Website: apple-inc
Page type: review-order
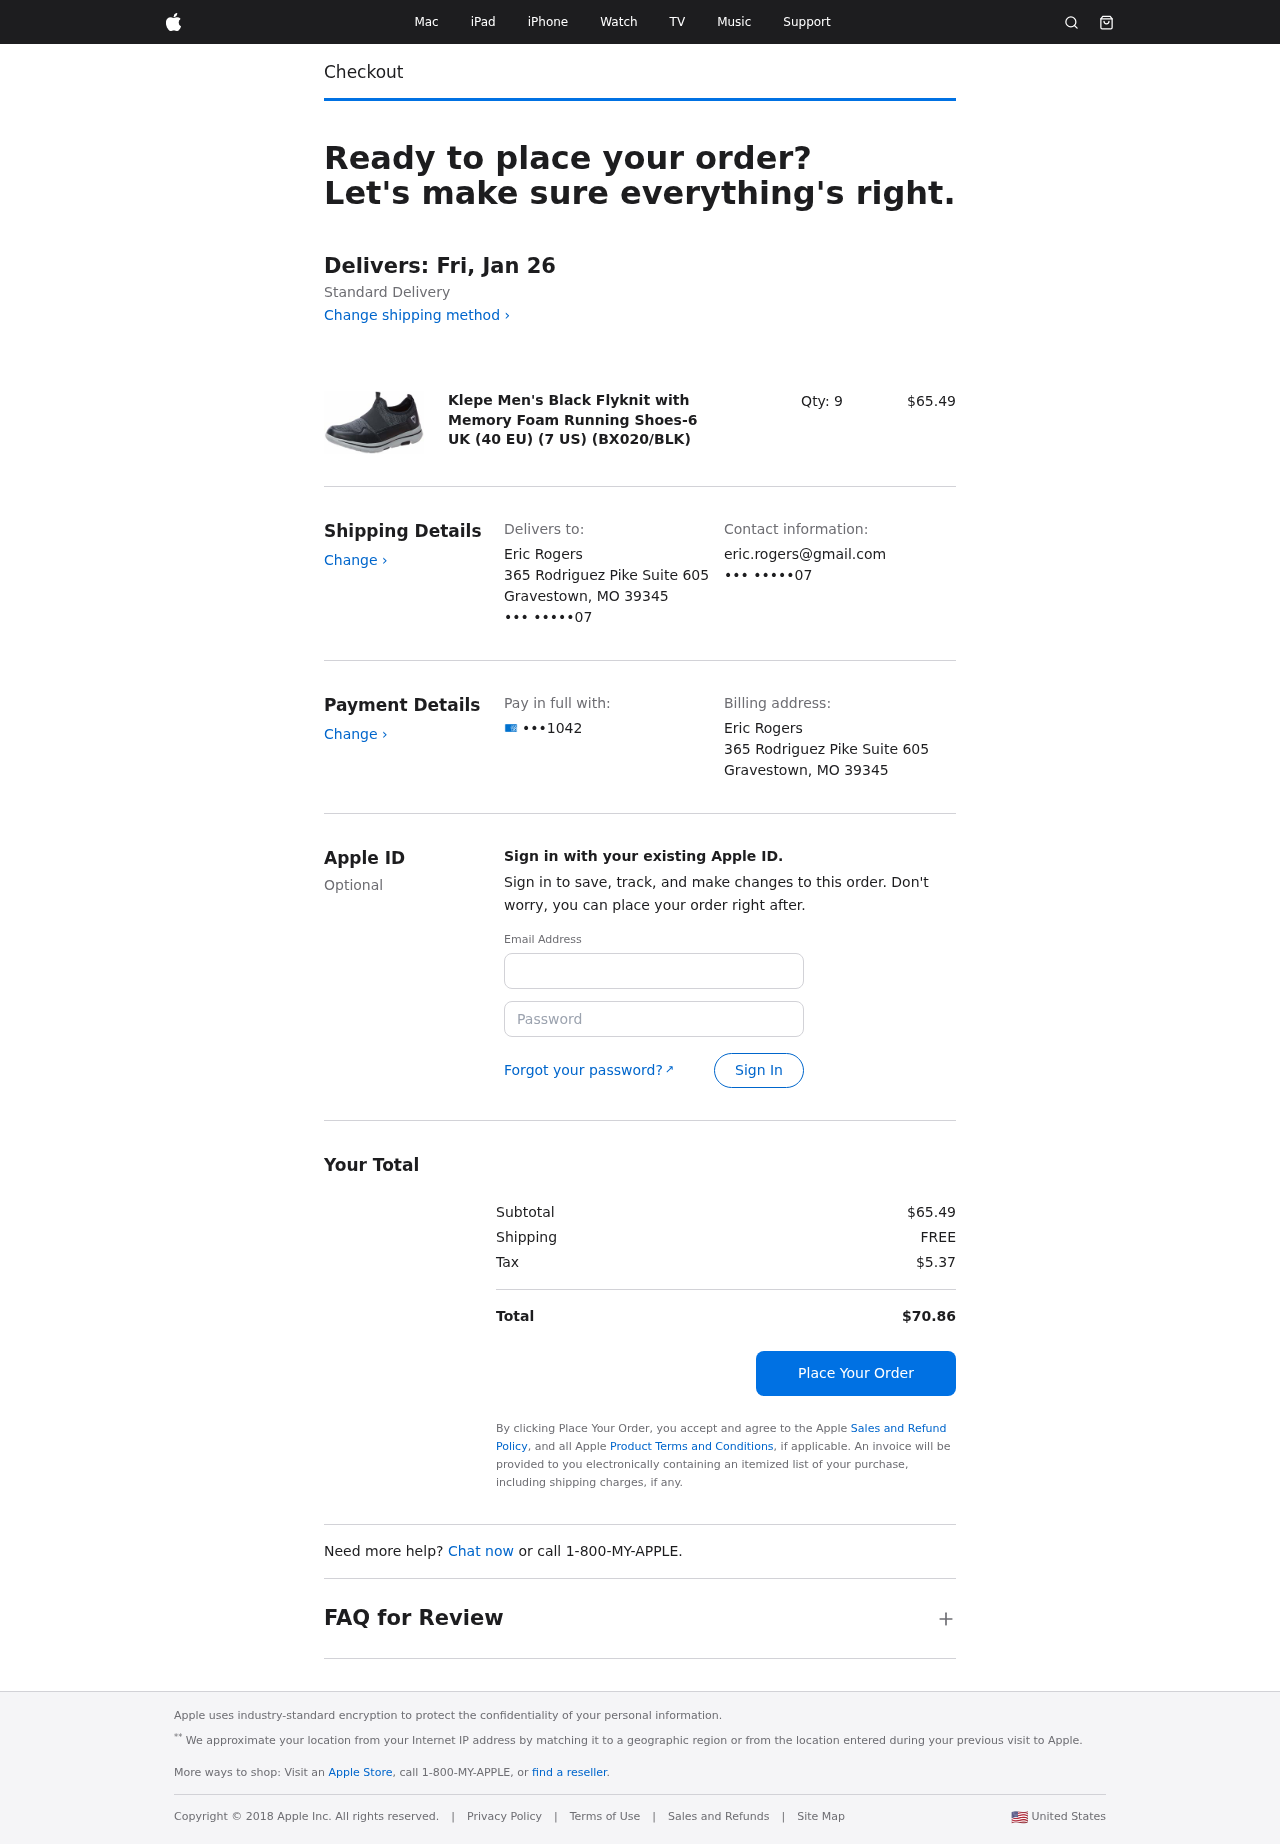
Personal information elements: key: PII_CARD_LAST4
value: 1042
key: PII_CITY_STATE_ZIP
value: Gravestown, MO 39345
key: PII_EMAIL3
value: eric.rogers@gmail.com
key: PII_FULLNAME
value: Eric Rogers
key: PII_PHONE_SUFFIX
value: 07
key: PII_STREET
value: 365 Rodriguez Pike Suite 605
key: PII_EMAIL2
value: eric.rogers@gmail.com
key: PII_PHONE_SUFFIX2
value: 07
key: PII_FULLNAME2
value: Eric Rogers
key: PII_CITY
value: Gravestown
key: PII_STATE_ABBR
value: MO
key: PII_POSTCODE
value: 39345
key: PII_POSTCODE_FULL
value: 39345
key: PII_CITY_STATE
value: Gravestown, MO
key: PII_POSTCODE_NUMERIC
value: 39345
Product elements: key: PRODUCT1_NAME
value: Klepe Men's Black Flyknit with Memory Foam Running Shoes-6 UK (40 EU) (7 US) (BX020/BLK)
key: PRODUCT1_PRICE
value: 65.49
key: PRODUCT1_QUANTITY
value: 9
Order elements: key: ORDER_DELIVERY_DATE
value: Delivers: Fri, Jan 26
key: ORDER_SUBTOTAL
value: $65.49
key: ORDER_SHIPPING_COST
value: FREE
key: ORDER_TAX
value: $5.37
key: ORDER_TOTAL
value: $70.86